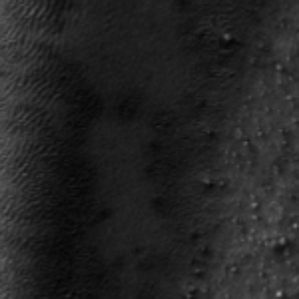
Label: frost